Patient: sex F, age 58
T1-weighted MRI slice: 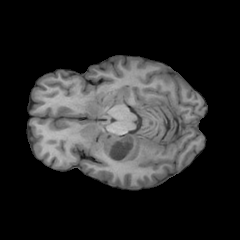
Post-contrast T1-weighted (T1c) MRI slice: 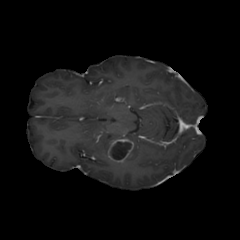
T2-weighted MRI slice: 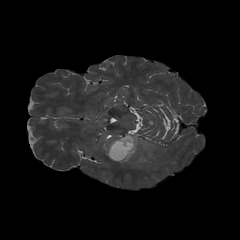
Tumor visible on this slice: yes
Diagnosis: Glioblastoma, IDH-wildtype
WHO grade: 4